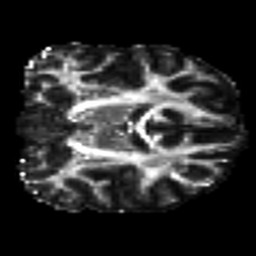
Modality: FA
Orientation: coronal
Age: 48
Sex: female
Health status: ill
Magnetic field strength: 3 T
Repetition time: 9 s
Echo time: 0.093 s